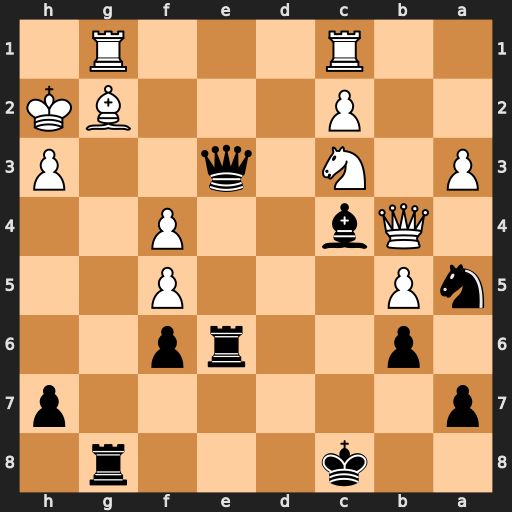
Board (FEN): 2k3r1/p6p/1p2rp2/nP3P2/1Qb2P2/P1N1q2P/2P3BK/2R3R1
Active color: b
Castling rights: -
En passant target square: -
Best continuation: Qxf4+ Kh1 Re3